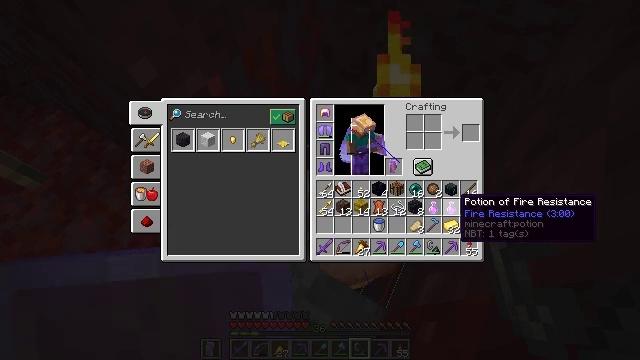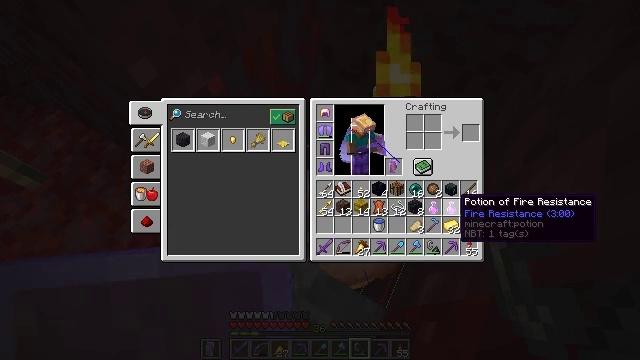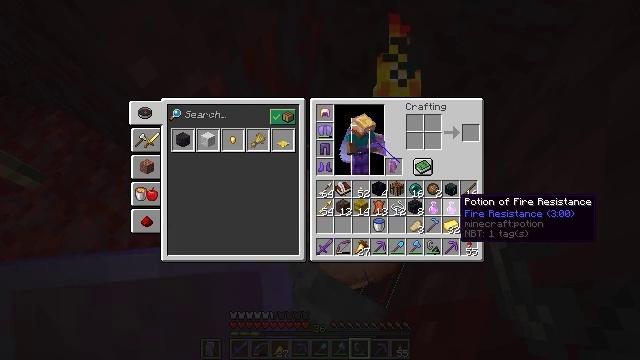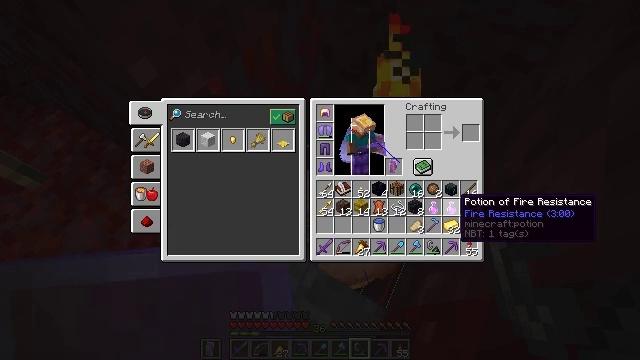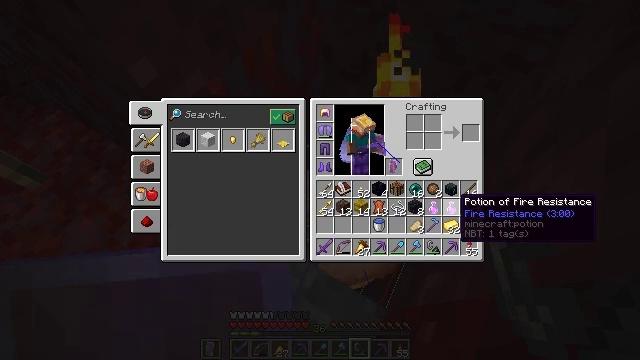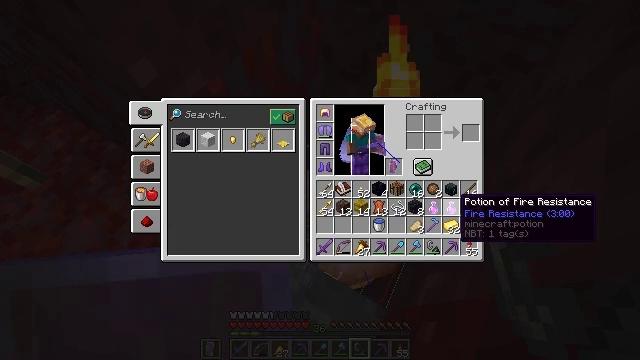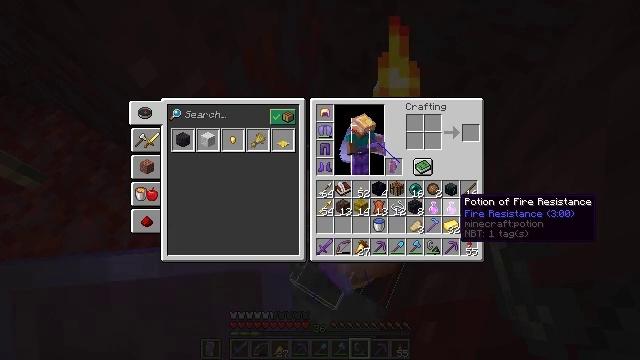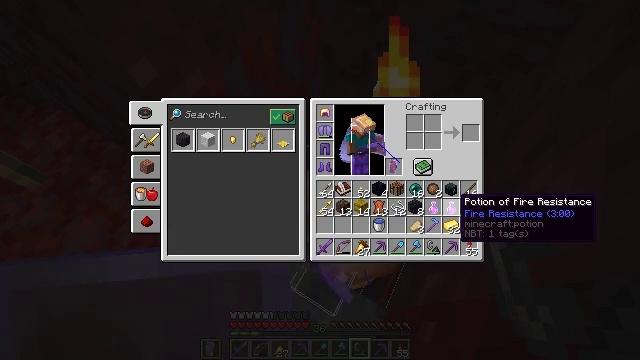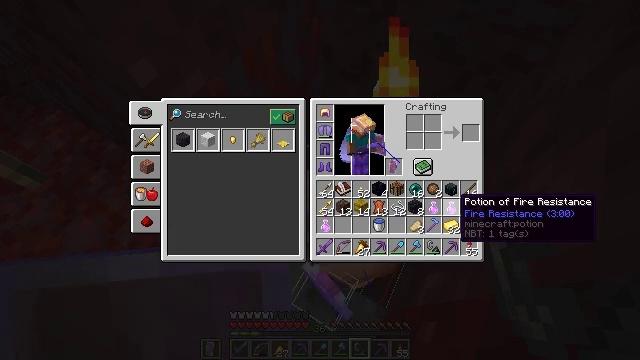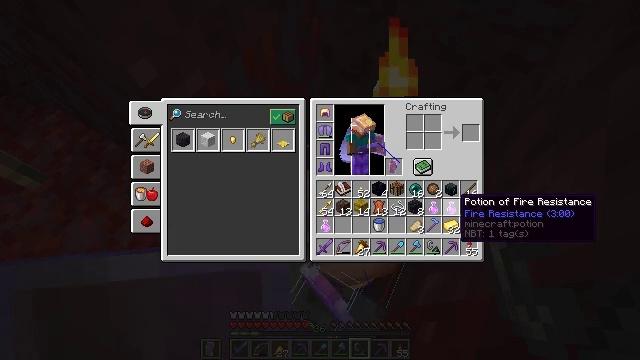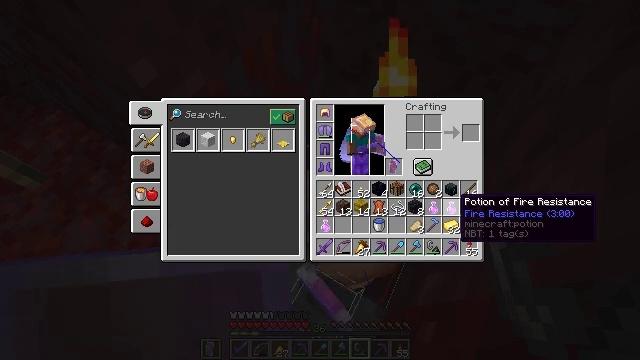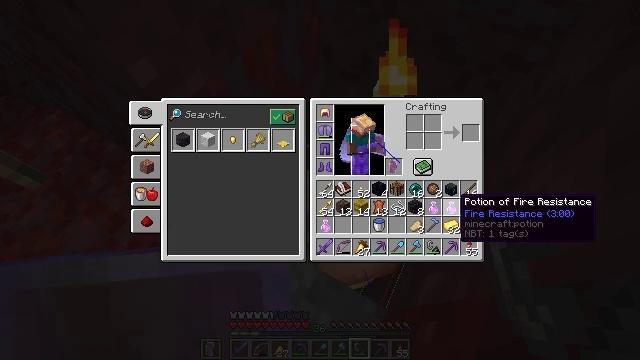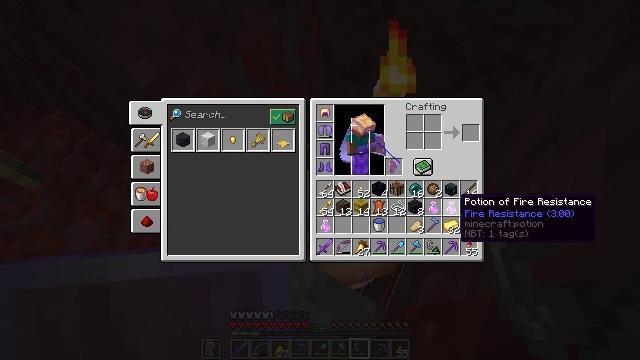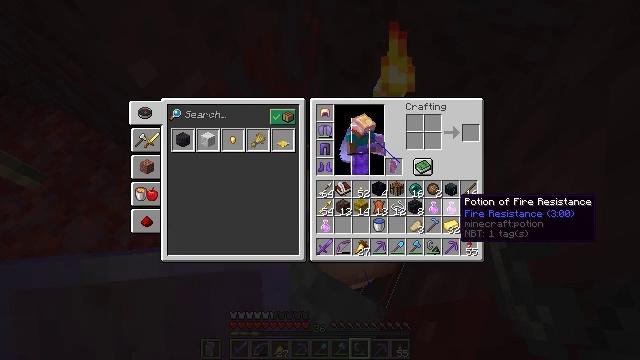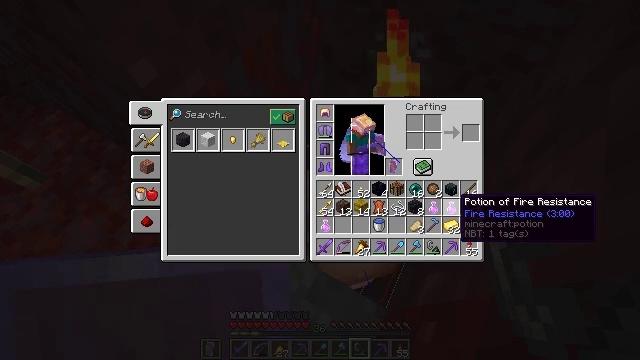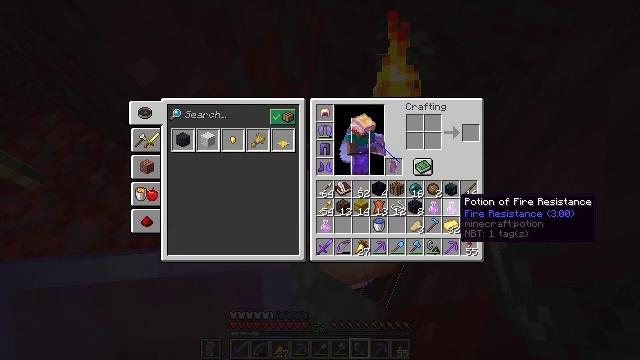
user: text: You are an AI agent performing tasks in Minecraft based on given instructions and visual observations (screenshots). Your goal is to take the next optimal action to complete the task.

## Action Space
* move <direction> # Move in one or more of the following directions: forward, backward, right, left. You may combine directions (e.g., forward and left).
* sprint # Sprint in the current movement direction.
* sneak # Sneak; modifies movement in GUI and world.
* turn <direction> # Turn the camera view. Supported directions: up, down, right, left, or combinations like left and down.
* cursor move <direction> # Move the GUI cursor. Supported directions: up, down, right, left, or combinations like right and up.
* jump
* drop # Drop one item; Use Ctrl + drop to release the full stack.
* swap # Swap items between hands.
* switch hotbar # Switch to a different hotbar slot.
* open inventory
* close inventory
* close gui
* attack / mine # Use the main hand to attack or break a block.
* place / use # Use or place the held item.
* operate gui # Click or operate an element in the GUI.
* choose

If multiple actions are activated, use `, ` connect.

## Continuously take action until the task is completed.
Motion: motion action
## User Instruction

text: Drop a fire charge.
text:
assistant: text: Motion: no_op
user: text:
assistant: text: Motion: no_op
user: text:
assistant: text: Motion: no_op
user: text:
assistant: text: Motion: no_op
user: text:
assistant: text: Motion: no_op
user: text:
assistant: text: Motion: no_op
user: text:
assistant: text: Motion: no_op
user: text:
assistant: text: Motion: no_op
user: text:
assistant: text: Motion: no_op
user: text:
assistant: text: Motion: no_op
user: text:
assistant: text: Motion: no_op
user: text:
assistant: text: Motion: no_op
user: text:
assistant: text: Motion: no_op
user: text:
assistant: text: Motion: no_op
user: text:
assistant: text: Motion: no_op
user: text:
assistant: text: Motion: no_op
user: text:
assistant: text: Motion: no_op
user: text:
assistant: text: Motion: no_op
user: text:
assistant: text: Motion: no_op
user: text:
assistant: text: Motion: no_op
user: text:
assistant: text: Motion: no_op
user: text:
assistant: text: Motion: no_op
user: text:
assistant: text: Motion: no_op
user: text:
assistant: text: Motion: no_op
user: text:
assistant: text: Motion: no_op
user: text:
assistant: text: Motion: no_op
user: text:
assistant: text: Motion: no_op
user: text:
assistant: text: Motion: no_op
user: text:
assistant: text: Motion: no_op
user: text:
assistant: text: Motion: no_op